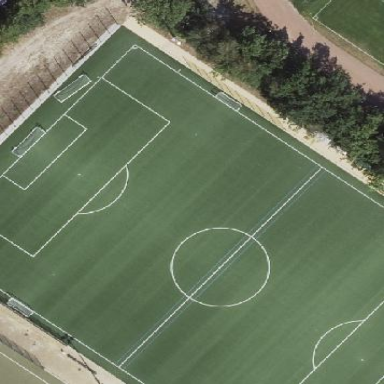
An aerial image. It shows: Soccer pitch for outdoor sports and leisure activities.